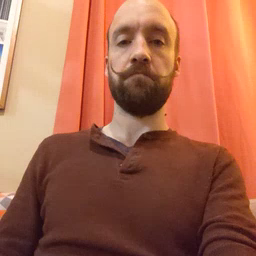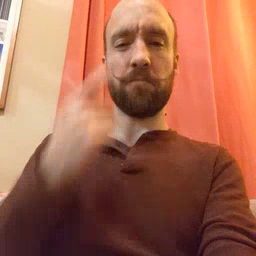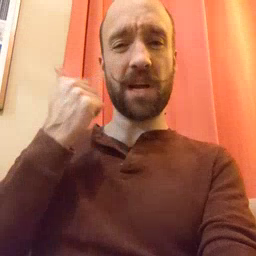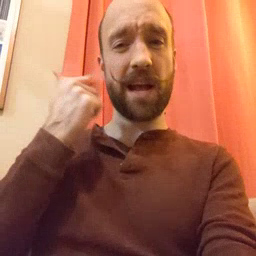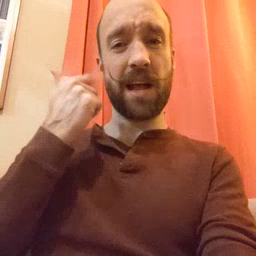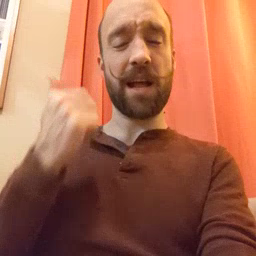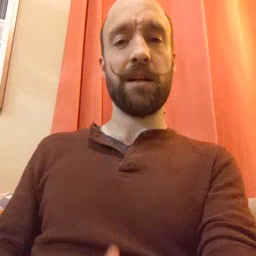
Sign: cry